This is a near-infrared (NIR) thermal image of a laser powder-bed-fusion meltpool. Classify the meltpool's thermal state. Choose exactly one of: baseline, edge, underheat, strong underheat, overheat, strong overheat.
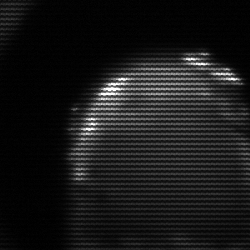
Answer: edge